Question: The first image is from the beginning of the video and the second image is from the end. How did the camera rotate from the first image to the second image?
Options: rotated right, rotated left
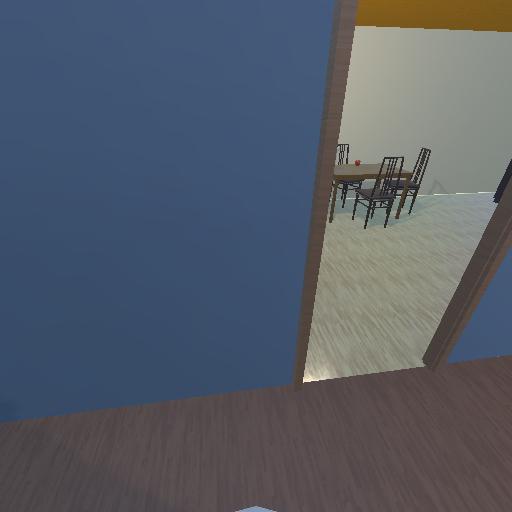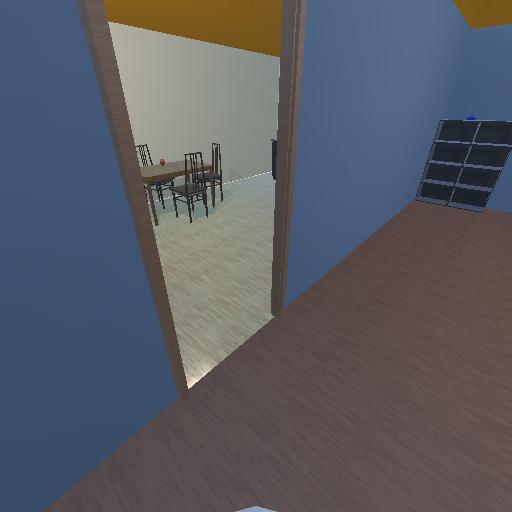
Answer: rotated right